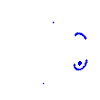
Particle: kaon